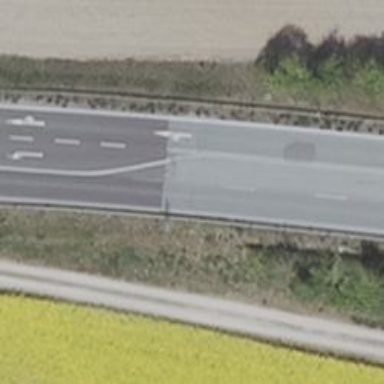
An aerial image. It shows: Asphalt motorway of trunk classification.